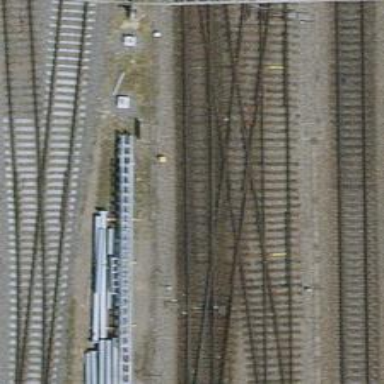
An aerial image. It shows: Yard with single rail track. The railway track is electrified with contact line for service purposes.